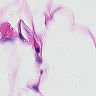
Metastatic tissue present: no